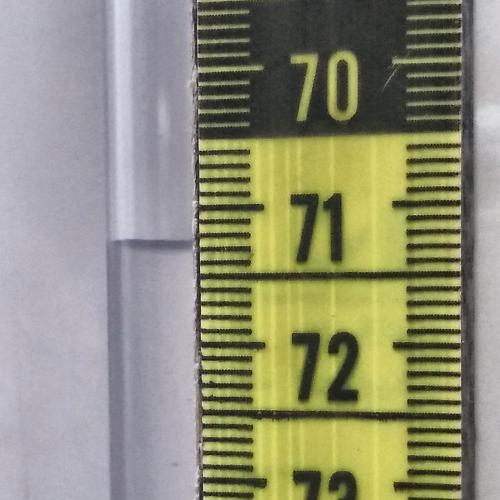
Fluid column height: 71.3 cm